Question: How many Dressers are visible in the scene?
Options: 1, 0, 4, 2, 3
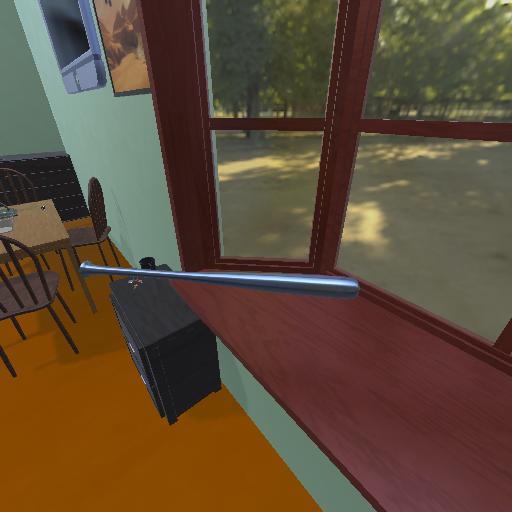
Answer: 1